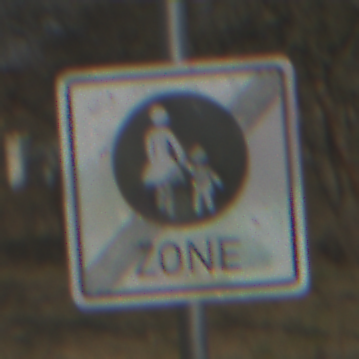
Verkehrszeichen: EndeFussgaengerzone
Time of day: MorningAfternoon
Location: Outdoor (Suburban)
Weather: PartlyCloudy
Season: NotSpecified
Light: Natural